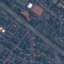
Land use / land cover class: Highway